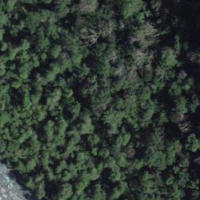
EUNIS habitat code: 41
Species observed at this site:
Mercurialis perennis